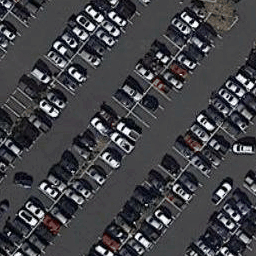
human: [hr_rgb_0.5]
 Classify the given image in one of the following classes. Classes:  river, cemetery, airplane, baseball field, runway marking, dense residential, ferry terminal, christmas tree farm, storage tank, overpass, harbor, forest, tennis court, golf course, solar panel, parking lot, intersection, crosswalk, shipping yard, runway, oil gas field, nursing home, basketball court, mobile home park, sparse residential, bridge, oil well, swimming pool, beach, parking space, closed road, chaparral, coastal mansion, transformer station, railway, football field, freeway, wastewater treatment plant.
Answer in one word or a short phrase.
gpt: parking lot